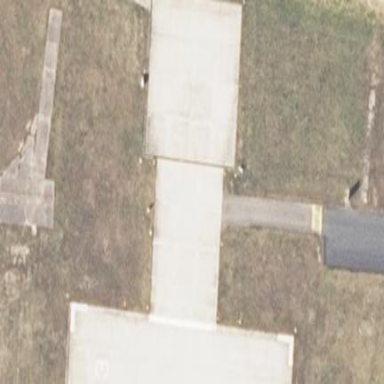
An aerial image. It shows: Apron at the airport with concrete surface.